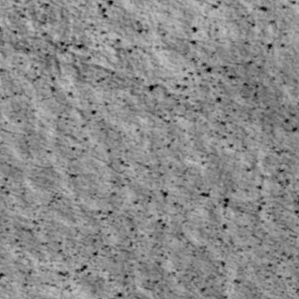
Label: non_frost